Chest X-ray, AP view. Patient: 5 years old, sex F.
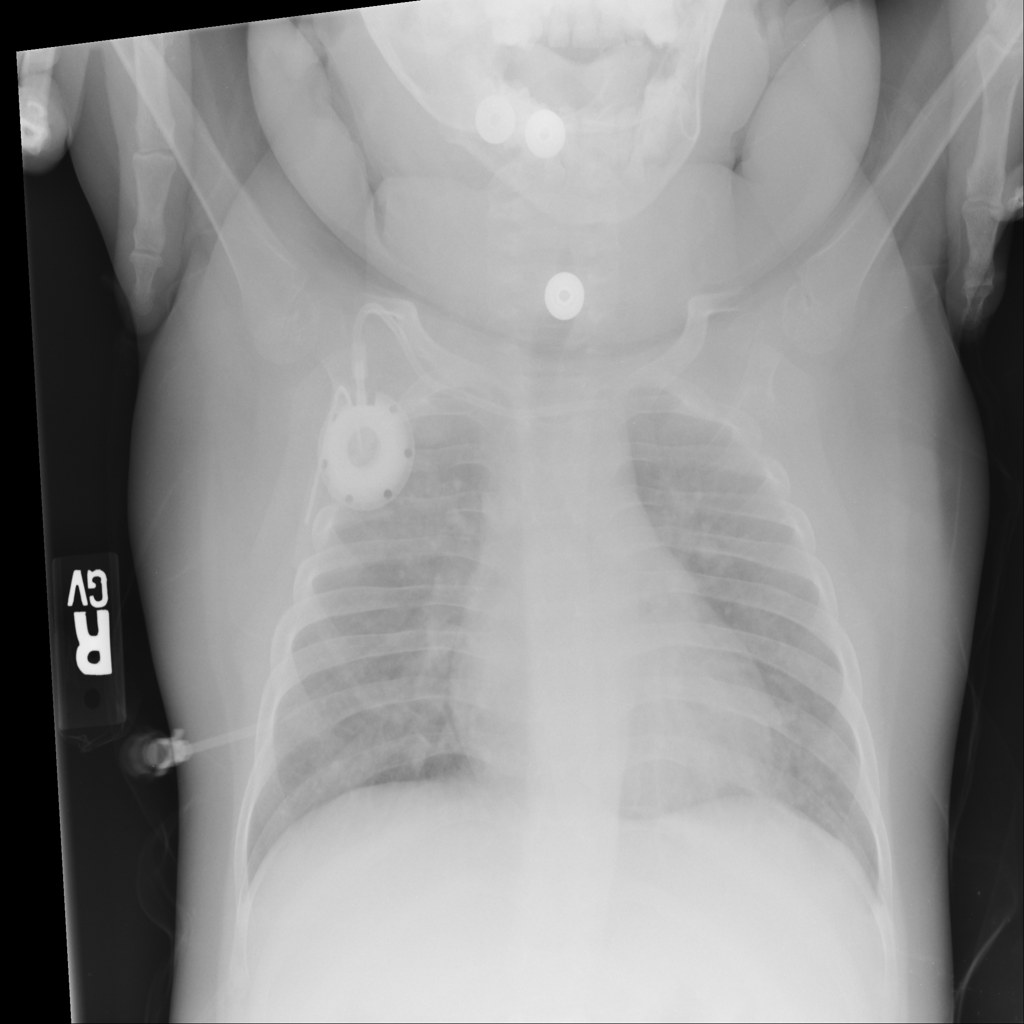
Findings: No Finding